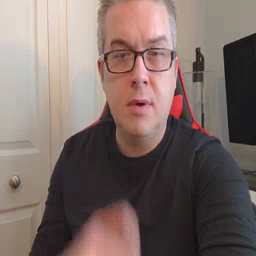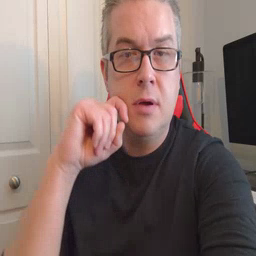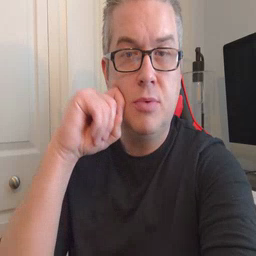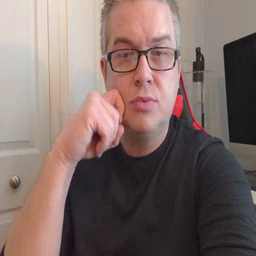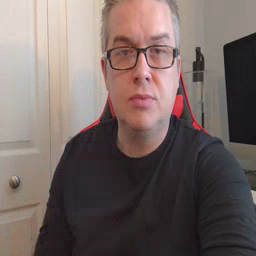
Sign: apple